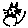
Label: cat